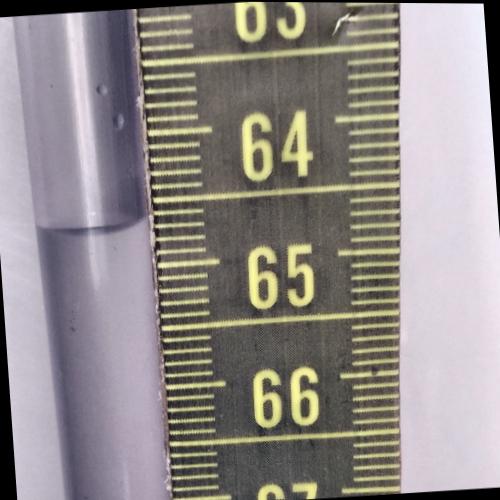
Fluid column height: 64.7 cm